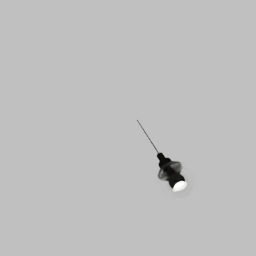
Label: lighting